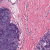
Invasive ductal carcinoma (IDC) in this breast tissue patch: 0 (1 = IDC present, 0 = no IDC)